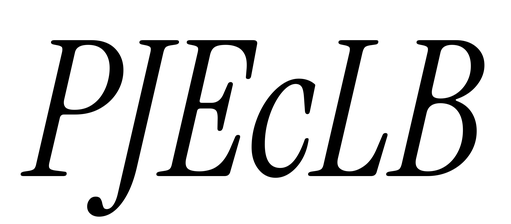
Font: InstrumentSerif-Italic